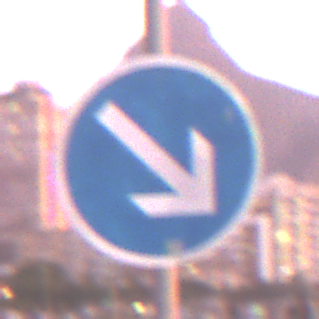
Verkehrszeichen: VorgeschriebeneVorbeifahrtRechts
Umgebung: Outdoor, Urban
Tageszeit: SunriseSunset
Wetter: PartlyCloudy
Licht: Natural
Jahreszeit: NotSpecified
Kontrast: MediumContrast